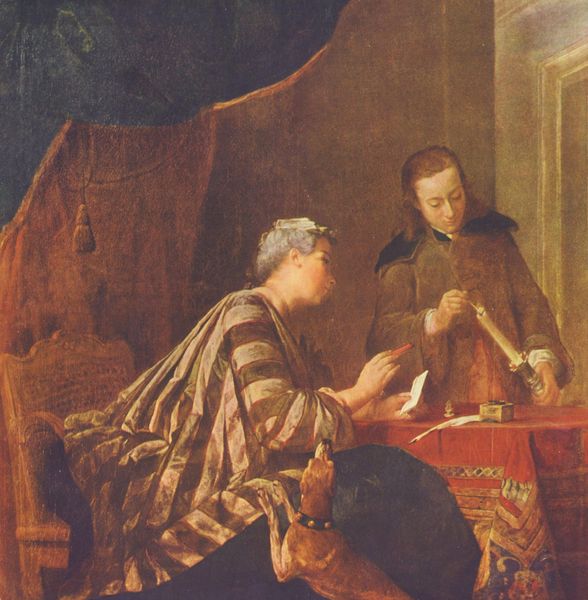
Titel: Die Briefsieglerin
Künstler: Jean-Baptiste Siméon Chardin
Standort: Potsdam
Institution: Sanssouci
Schlagwörter: dunkel, feder, feuer, gemälde, hand, kopf, mann, umhang, weiß, frauen, menschen, mädchen, sitzen, braun, frau, grau, haar, hell, holz, kleid, köpfe, licht, mund, männer, nase, raum, schwarz, stuhl, tisch, tür, zimmer, hund, rot, tier, malerei, muster, gesichter, jacke, wand, augen, barock, diener, faru, gesicht, kleidung, kragen, mensch, stehen, hände, innenraum, tischdecke, tischtuch, vorhang, öl, auge, gewand, gold, haare, mantel, sessel, stoff, stoffe, decke, paar, seide, perücke, hündchen, papier, lehne, halsband, warm, farben, mauer, farbe, münder, nasen, stuhllehne, gestreift, kerze, streifen, kerzen, pfoten, kordel, quaste, junge, ölfarbe, ölfarben, leuchten, harmonie, wände, schimmer, eingang, tusche, flamme, zettel, stift, tinte, pfote, wärme, kerzenständer, schein, wachs, kerzenhalter, mauern, brief, schreiben, bommel, siegel, tintenfass, neugier, tempera, docht, schreibfeder, anzünden, borten, tich, siegellack, streichholz, frqu, briefbeschwerer, zimmerr, tü, beschäftigt, siegelwachs, tintenfäßchen, versiegeln, zündholz, umhasng, siegel hund, vorhnang, brift